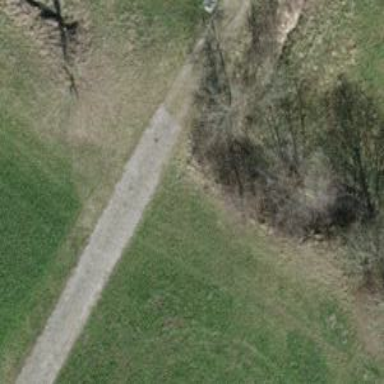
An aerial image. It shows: Unpaved track with grade2 track type.